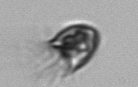
Label: Balanion